Question: Output Image:

I am working on a code to factorize an int number and adding it to a JComboBox through loop. I want to print it in this form in ComboBox: "2x4". Code is given below. Arrangement is a JComboBox, 'n' and 'n1' are double.
Output is shown in abovepicture.
'''
public void Factorization(double n)
{
for(i=1;i<=n;i++)
{
if(n%i==0)
{
n1=n/i;
String First,Second;
First=Double.toString(n1);
Second=Double.toString(i);
String Factor[]= {First+"x"+Second};
Arrangement.addItem(Factor);
}
}
'''
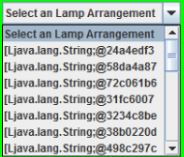
Answer: Don't use Factor as a string array just use String only
'''
public void Factorization(double n)
{
for(i=1;i<=n;i++)
{
if(n%i==0)
{
n1=n/i;
String First,Second;
First=Double.toString(n1);
Second=Double.toString(i);
String Factor = First + "x" + Second;
Arrangement.addItem(Factor);
}
}
}
'''